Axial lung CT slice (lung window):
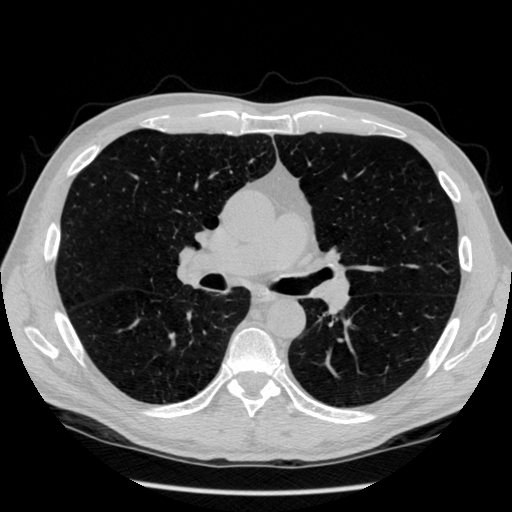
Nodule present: no